Question: I would like to pass an array in my plugin defaults config settings. I am trying to give the user, the option to add as many title and src variable as they like for instance:
'''
desktop_xl: {
"title":"beach",
"src":"http://images.smh.com.au/2013/02/25/<PHONE>/art-Whitehaven-Beach-620x349.jpg"
},
{
"title":"sunset",
"src":"https://lh5.googleusercontent.com/-Oh0HlfM31BQ/TlXHejUNpeI/AAAAAAAABiI/tQbJJEGEOnU/s400/red_sunset_beach.jpg"
}
'''
I have seen this question on stack overflow but could not find an answer that works for me.
I did some reading and figured out that I can create an array of objects, it works well only on my index.html page as per the below fiddle, <URL>
The issue is that I would like to use this array as a config option in my plugin so users can add as many title and src variables as they need, but the array does not work inside the plugin.
When I did 'console.log(desktop_xl);' on my index.html page, it shows as an object.

I read the documentation at <URL>:
<URL>
Can anyone help me figure out how to pass this variable in my config option so users can add as many "title" and "src" from the option desktop_xl please?
I have figured out how to pull array information and append it to my images, however, I still have no idea on how to "link" this to the plugin option settings as I need to give the user the option to add as many images with title as they would like in the option settings.
Here is how I have figured out how to pull data from array:
'''
//create img desktop_xl loop
$.each(desktop_xl, function( index , value ){
$('#container').append(
$("<img />").attr({
id: value.title,
src: value.src,
title: value.title
})
);
});
'''
I have done some more work on the plugin, here is the code so far:
'''
;(function($, window, document, undefined){
//define MyjQueryPlugin object with default config settings:
$.MyjQueryPlugin = {
defaults: {
imagecontainer: "#container",
version: "v01"
// add my Arrays to default options here?
// arrays should allow users to add as many images to #container div as they require
// arrays are desktop_xl[] , desktop_l[] , ipad_p[] , mobile_l[], mobile_p[]
}
};
//extend jquery with the plugin
$.fn.extend({
MyjQueryPlugin:function(config) {
//use defaults or properties supplied by user
var config = $.extend({}, $.MyjQueryPlugin.defaults, config );
//append slides
$(config.imagecontainer).append('<div class="imagecontainerfordesktop_xlarray" </div>').css('height', $(window).height() );
// append MyjQueryPlugin sidebar
this.append( '<div id="Mysidebar" class="open">' +
'<p class="review">Version ' + config.version + '- ready for review</p>'+
'<hr>' +
'</div>')
.children()
.css('height', $(window).height() );
//create array of objects
var desktop_xl = [
{
"title":"Homepage", // text for sidebar
"src":"slides/1200/Homepage.jpg"// path to image >= 1200px wide
},
{
"title":"Categories", // text for sidebar
"src":"slides/1200/Categories.jpg"// path to image >= 1200px wide
},
{
"title":"Product description", // text for sidebar
"src":"slides/1200/Product_description.jpg" // path to image >= 1200px wide
}
];
var desktop_l = [
// if array is empty, remove elements from the page
];
var ipad_p = [
{
"title":"Homepage", // text for sidebar
"src":"slides/480/Homepage.jpg" // path to image >= 480px wide
}
];
var mobile_l = [];
var mobile_p = [];
// set Global Variables
var width = $(window).width();
var currHeight = $(window).height();
var ctrl = $(".ctrl");
var ulscreenlia = $('ul.screen li a');
var sidebarlia = $('#MyjQueryPluginsidebar li a');
var sidebar = $("#MyjQueryPluginsidebar");
var ulscreenli = $('ul.screen li');
if (desktop_xl.length === 0) {
ulscreenli.eq(0).hide();
$('div.select_join option[value="xld"]').remove();
}
if (desktop_l.length === 0) {
ulscreenli.eq(1).hide();
$('div.select_join option[value="ld"]').remove();
}
if (ipad_p.length === 0) {
ulscreenli.eq(2).hide();
$('div.select_join option[value="ip"]').remove();
}
if (mobile_l.length === 0) {
ulscreenli.eq(3).hide();
$('div.select_join option[value="ml"]').remove();
}
if (mobile_p.length === 0) {
ulscreenli.eq(4).hide();
$('div.select_join option[value="mp"]').remove();
}
//create img desktop_xl loop
$.each(desktop_xl, function( index , value ){
$('#container .slides-xld').append(
//getting values from array but cannot understand how to pass array(s): desktop_xl, desktop_l, ipad_p, mobile_l, mobile_p inside config option
//And Each arrays should allow user to add multiple images to #container dive
$("<img />").attr({
id: value.title,
src: value.src,
title: value.title
})
);
});
//create img ipadp loop
$.each(ipad_p, function( index , value){
$('#container .slides-ipadp').append(
$("<img />").attr({
id: value.title,
src: value.src,
title: value.title
})
);
});
function rundateobject(){
var current_date = new Date ( );
var month_names = new Array ( );
month_names[month_names.length] = "January";
month_names[month_names.length] = "February";
month_names[month_names.length] = "March";
month_names[month_names.length] = "April";
month_names[month_names.length] = "May";
month_names[month_names.length] = "June";
month_names[month_names.length] = "July";
month_names[month_names.length] = "August";
month_names[month_names.length] = "September";
month_names[month_names.length] = "October";
month_names[month_names.length] = "November";
month_names[month_names.length] = "December";
var day_names = new Array ( );
day_names[day_names.length] = "Sunday";
day_names[day_names.length] = "Monday";
day_names[day_names.length] = "Tuesday";
day_names[day_names.length] = "Wednesday";
day_names[day_names.length] = "Thursday";
day_names[day_names.length] = "Friday";
day_names[day_names.length] = "Saturday";
$('#date').html( day_names[current_date.getDay()]
+ ', '
+ month_names[current_date.getMonth()]
+ ' '
+ current_date.getDate()
+ ' '
+ current_date.getFullYear() );
};
//create animation for anchor links with jQuery DOM ready function
$(function(){
$('a').hover(function(){
$(this).animate({
'margin-left':10,
'padding-left':20
},200);
$(this).dequeue();
},
function() {
$(this).animate({
'margin-left':0,
'padding-left':15
},200);
$(this).dequeue();
}
);
});
//on resize browser, adjust elements height
//initialise plugins
$(".nano").nanoScroller();
//initialise functions
rundateobject();
//return the jquery object for chaining
return this;
}// config options
}); // jQuery extend
})(jQuery, window, document);
'''
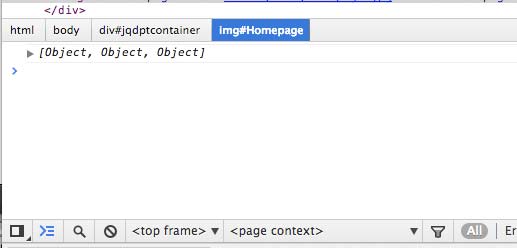
Answer: The answer was given to me on jquery.com by user kbwood.au
'''
defaults: {
imagecontainer: "#container",
version: "v01",
desktop_xl: [] //Array
}
'''
Then in the .each function we need to pass the array as a config.desktop_xl:
'''
//create img desktop_xl loop
$.each(config.desktop_xl, function( index , value ){
$('#container').append(
$("<img />").attr({
id: value.title,
src: value.src,
title: value.title
})
);
});
'''